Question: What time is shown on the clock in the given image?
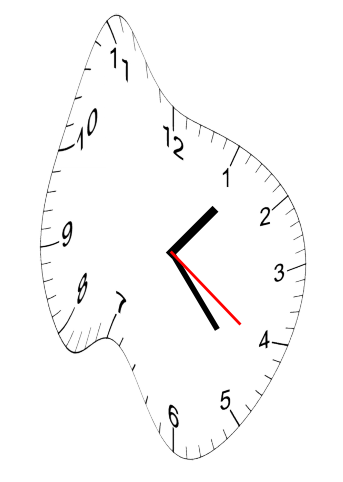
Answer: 01:23:21